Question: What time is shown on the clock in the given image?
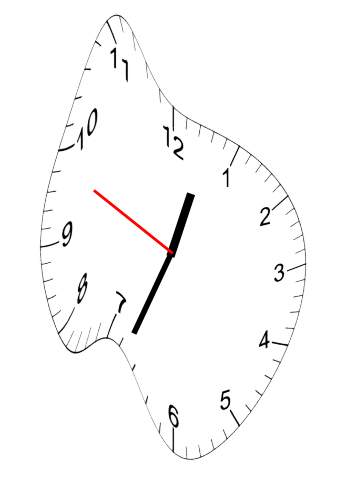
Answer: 12:33:49